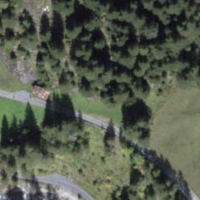
EUNIS habitat code: 23
Species observed at this site:
Astrantia major